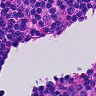
Metastatic tissue present: no